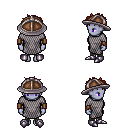
a pixel art fantasy rpg character, female body template, dark elf, purple skin, chain mail, teal pants, brunette bedhead hairstyle, chain helm, leather bracers, metal boots, four views (front, back, left, right), 2x2 character sprite sheet, small pixel art, hard edges, no anti-aliasing